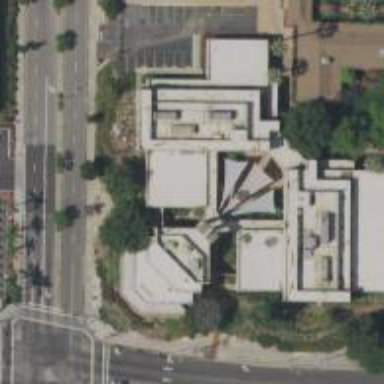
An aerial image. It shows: University building.